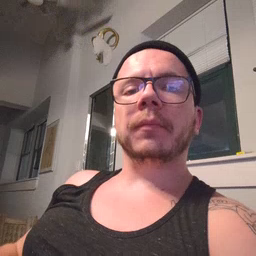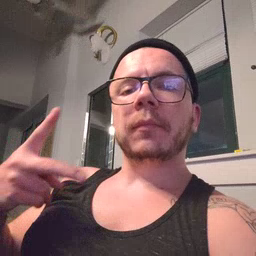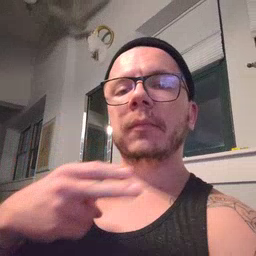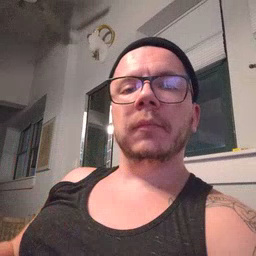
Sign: cut